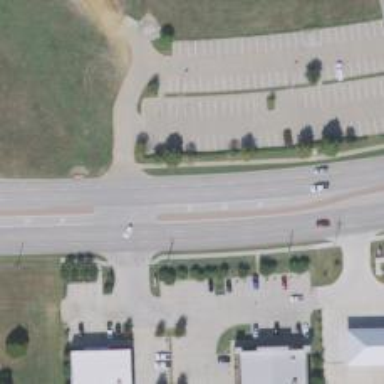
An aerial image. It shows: Secondary road with asphalt surface.